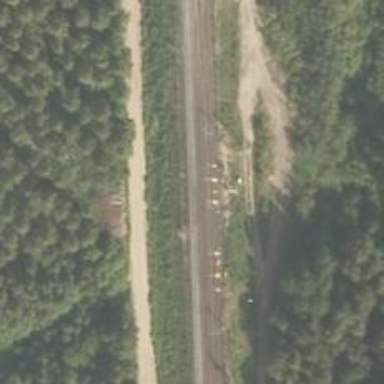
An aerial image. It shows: Railway track with continuous electrified contact line.